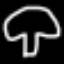
Label: mushroom